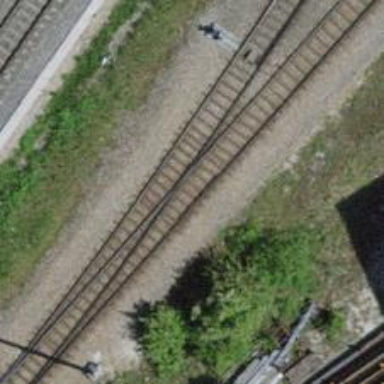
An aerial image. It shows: Single-track railway spur.